Field crop: tomato
Growth stage: 2
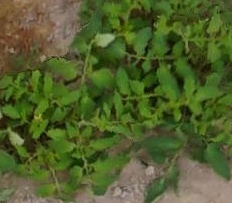
Species: tomato